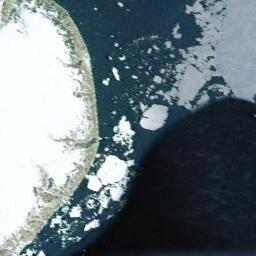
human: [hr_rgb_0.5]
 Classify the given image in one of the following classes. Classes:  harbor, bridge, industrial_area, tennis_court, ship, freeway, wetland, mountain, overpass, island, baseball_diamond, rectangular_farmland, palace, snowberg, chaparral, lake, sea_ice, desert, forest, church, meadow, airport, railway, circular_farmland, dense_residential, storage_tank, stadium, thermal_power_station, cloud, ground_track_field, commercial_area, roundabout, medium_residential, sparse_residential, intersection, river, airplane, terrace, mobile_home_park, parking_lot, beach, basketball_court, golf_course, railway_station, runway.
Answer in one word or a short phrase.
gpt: sea_ice